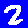
Digit: 2